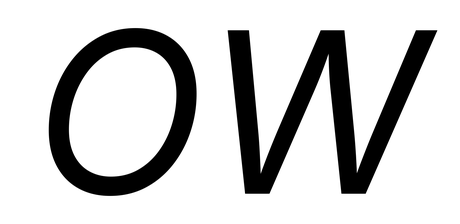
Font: Inter-Italic_Italic